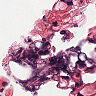
Metastatic tissue present: no